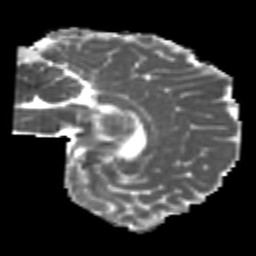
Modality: MD
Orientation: sagittal
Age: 22
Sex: male
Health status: healthy
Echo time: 0.074 s